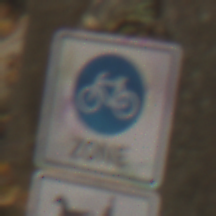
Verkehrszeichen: BeginnFahrradzone
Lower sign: MehrspurigeFahrzeugeFrei9
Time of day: MorningAfternoon
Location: Outdoor (Nature)
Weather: Overcast
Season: Autumn
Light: Natural